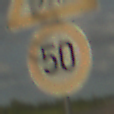
Verkehrszeichen: Geschwindigkeit50
Zusatzzeichen oben: FussgaengerRechts
Umgebung: Outdoor, RoadRail
Tageszeit: Midday
Wetter: PartlyCloudy
Licht: Natural
Jahreszeit: NotSpecified
Kontrast: HighContrast